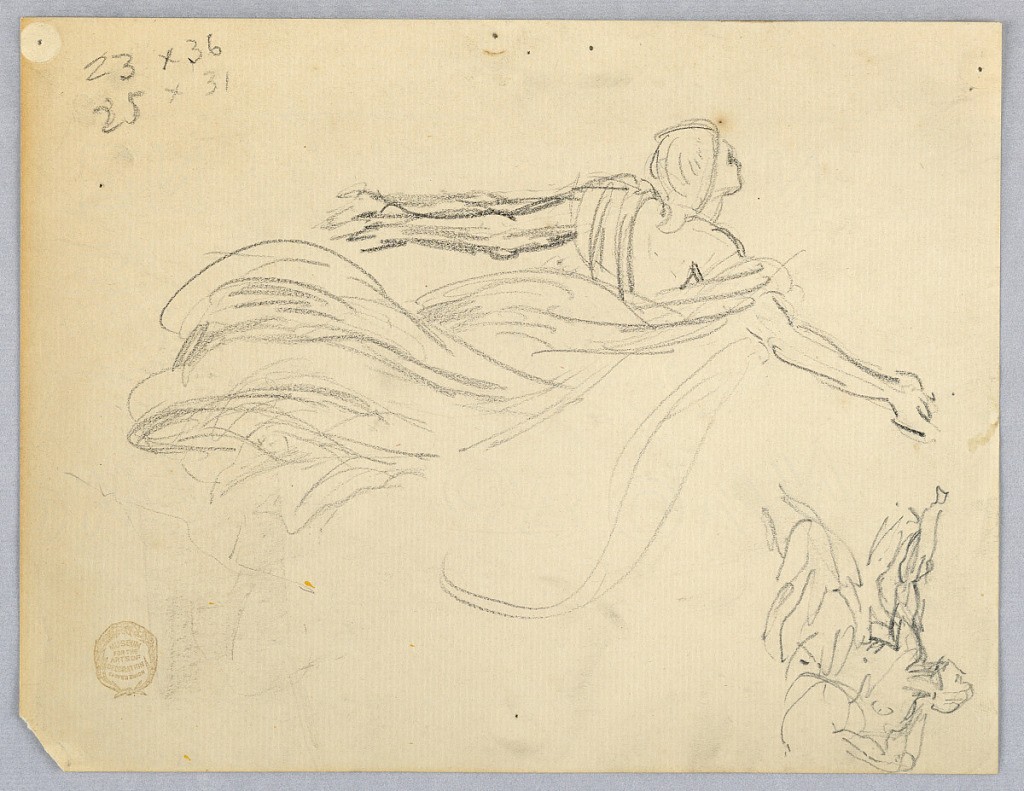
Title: Sketch of an Angel
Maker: Francis Augustus Lathrop, American, 1849–1909
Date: ca. 1895
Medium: Graphite on laid paper
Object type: Drawing
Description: Lone figure, arms outspread, flying to the right. Lower right, seated figure with right arm out straight.